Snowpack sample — Snodgrass Mountain, Crested Butte, Colorado (2/4/25, 12:06 PM MST)
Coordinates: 38.923, -106.968
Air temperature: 35 °F
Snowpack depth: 80 cm
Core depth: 80 cm
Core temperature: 32 °F
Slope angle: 14°, slope face: 78°
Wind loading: low
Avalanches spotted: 0
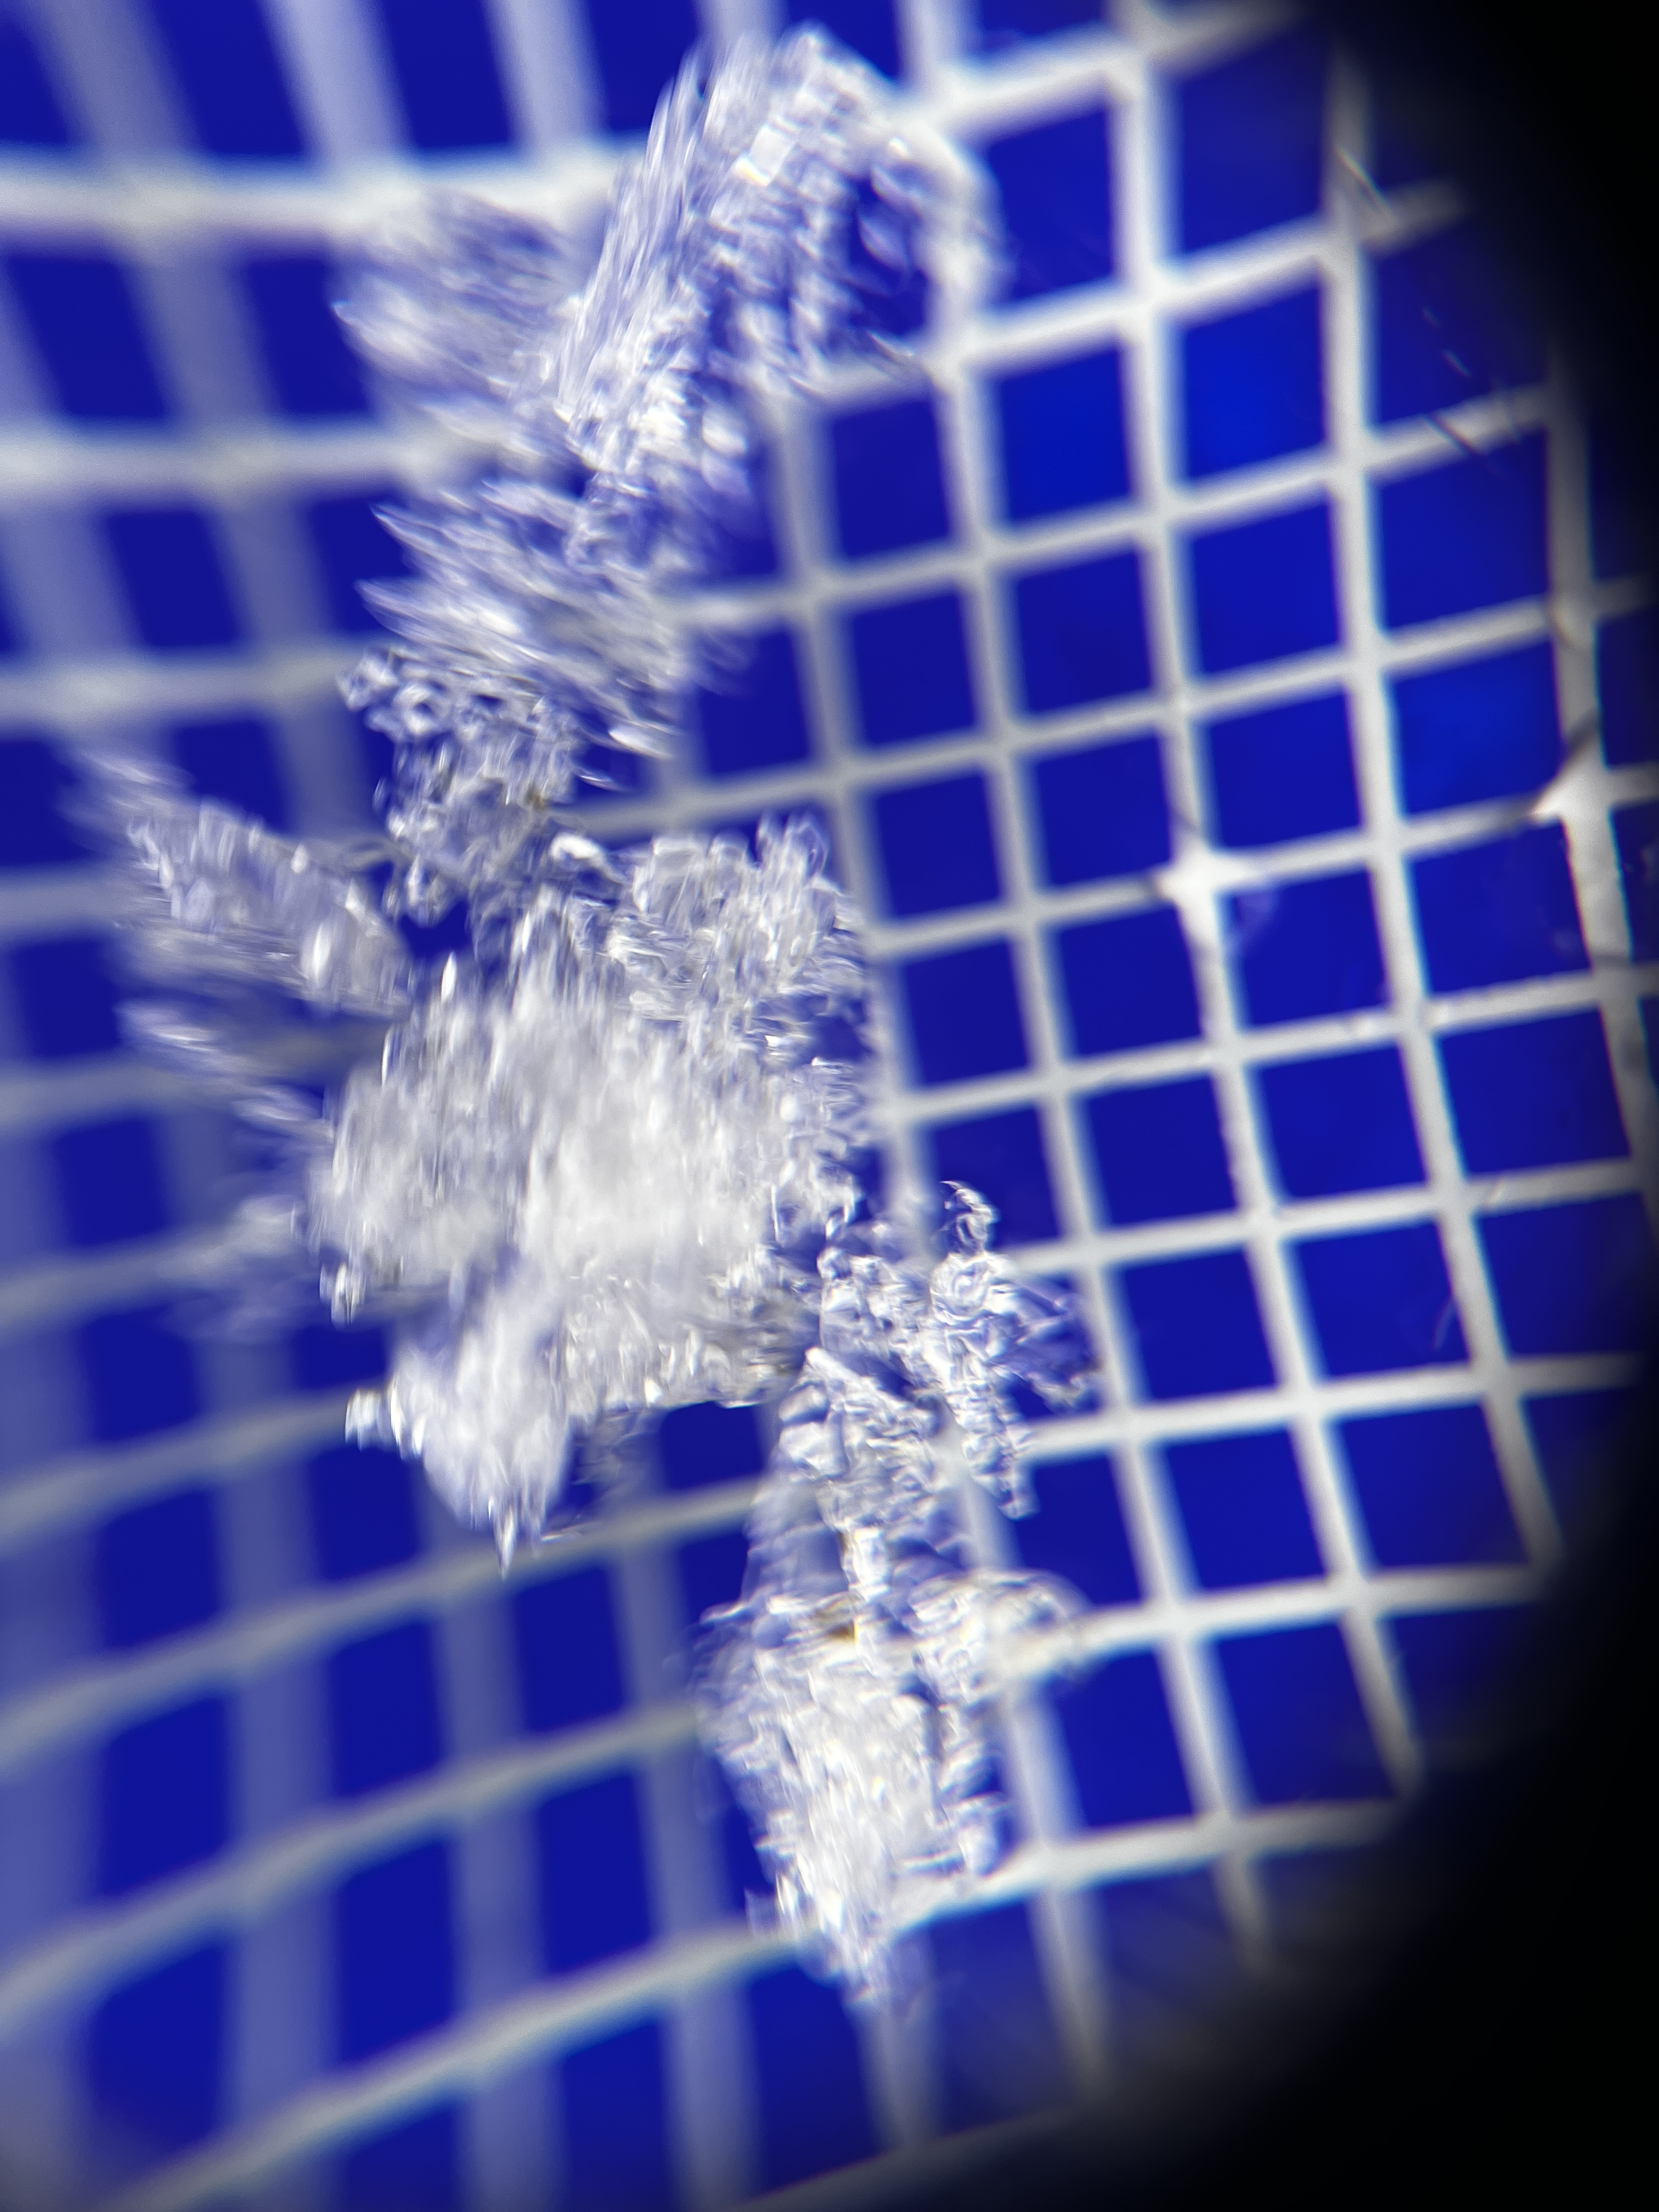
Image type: magnified_profile
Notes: No avalanches nearby, unusually warm weather for the last month reported by residents, Collected 25 yards from treeline